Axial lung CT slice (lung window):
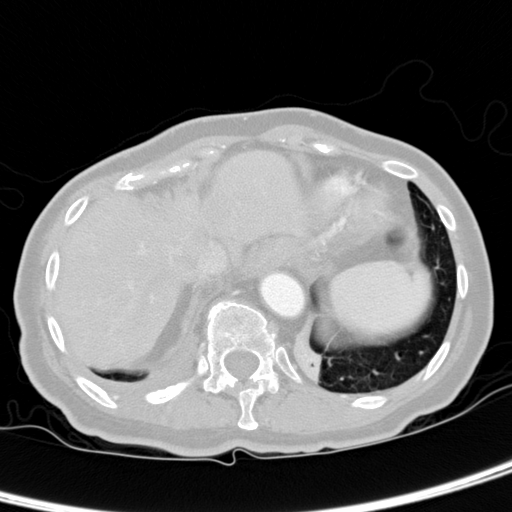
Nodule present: no